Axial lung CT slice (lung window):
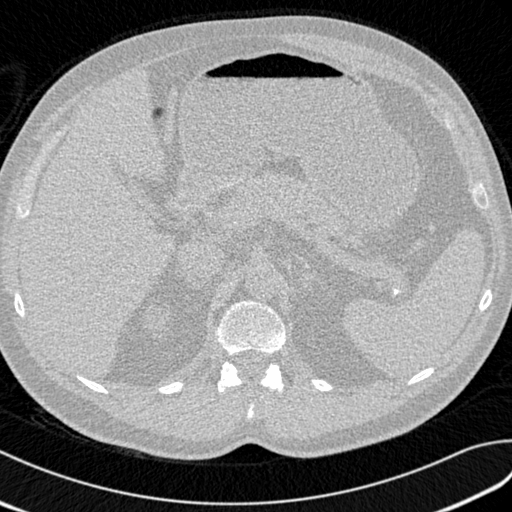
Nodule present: no